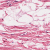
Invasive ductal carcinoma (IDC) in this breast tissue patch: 0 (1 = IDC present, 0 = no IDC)